Question: I've problem with projecting properly map of Europe when I use 'coord_map' in 'ggplot' package. The code below gives me a weird and unwanted horizontal lines in random places. Does anyone know how to overcome this problem?
I don't want to use 'coord_quickmap' nor 'coord_cartesian' because I want to preserve straight lines of countries.
'''
library(ggplot2)
map.world <- map_data("world")
ggplot(map.world, aes(x = long, y = lat)) +
geom_polygon(mapping = aes(x = long, y = lat, group = group), fill = "#B3B1B5", color = "#D9D8DA",size = 0.4) +
theme_minimal() +
theme(axis.text = element_blank(), text = element_blank(), panel.grid = element_blank()) +
coord_map(xlim = c(-27,36), ylim = c(34,67))
'''

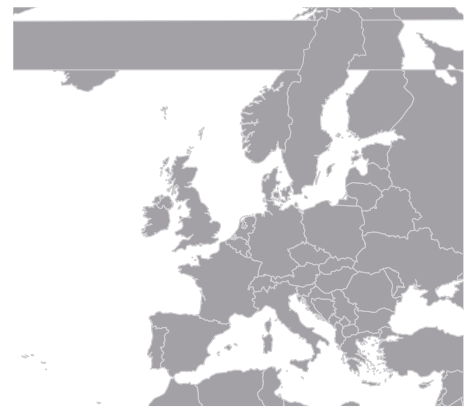
Answer: There are two ways to work around your problem:
This way just needs a little tweaking of your code (note that I use magrittr's forward <URL>:
'''
library(maps)
library(magrittr)
library(maptools)
library(broom)
library(ggplot2)
europe <- maps::map("world", fill=TRUE, plot=FALSE) %>%
maptools::pruneMap(xlim = c(-27,36), ylim = c(34,67))
ggplot(data= broom::tidy(europe)) +
geom_polygon(mapping = aes(x = long, y = lat, group = group),
fill = "#B3B1B5", color = "#D9D8DA",size = 0.4) +
theme_void() +
coord_map()
'''
Another way to work around your problem can be done by using <URL> objects. This kind of objects will allow you to create a spatial window. Then you can represent only the intersection of such window over the world map.
Using this approach your code will be something as follows (also using magrittr's forward <URL>
'''
library(maps)
library(magrittr)
library(spatstat)
library(maptools)
library(raster)
library(broom)
library(ggplot2)
#Defining a general EPSG so there won't be any superposition problems
epsg <- "+proj=longlat +datum=WGS84 +no_defs"
#Using the original maps package, then converting map into SpatialPolygons object
map.world <- maps::map("world", fill=TRUE) %$%
maptools::map2SpatialPolygons(., IDs=names,proj4string=CRS(epsg))
#In order to keep the names of the countries we create the following data.frame
country.labs <- sapply(slot(map.world, "polygons"), function(x) slot(x, "ID")) %>%
data.frame( ID=1:length(map.world), name=., row.names = .)
#We convert object map.world into a SpatialPolygonsDataFrame object
map.world.SPDF <- sp::SpatialPolygonsDataFrame(map.world, country.labs)
#Creating owin object using your zooming coordinates
#This step always requires to load packages 'spatstat' and 'maptools'
zoom <- as(spatstat::as.owin(c(-27,36,34,67)), "SpatialPolygons")
raster::projection(zoom)=epsg
#Storing intersection between 'zoom' and 'world.map'
europe <- raster::intersect(map.world.SPDF, zoom)
#*country names of object europe can be accessed via europe@data
#Representing object 'europe' using broom::tidy to create a data.frame object
ggplot() +
geom_polygon(data = broom::tidy(europe, region="name"),
mapping = aes(x = long, y = lat, group = group),
fill = "#B3B1B5", color = "#D9D8DA",size = 0.4) +
theme_void() +
coord_map()
#*country names after tidying 'europe' this way are in a new column called 'id'
'''
Depending on what you are doing, you may want to use
'''
zoom <- as(raster::extent(c(-27,36,34,67)), "SpatialPolygons")
'''
To create an object instead of an object (The result here is going to be the same)
The result obtained with any method is displayed below
<URL>
In case you need to do different zooms you can easily wrap any of the alternatives up in a function.
I hope it helps
It might be interesting for you to check out the <URL> package